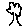
Label: tree